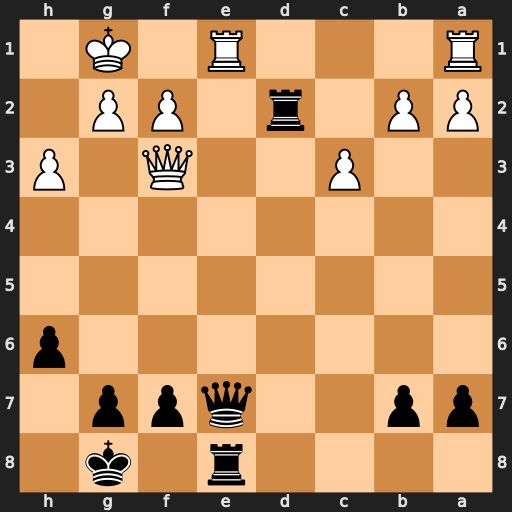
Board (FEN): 4r1k1/pp2qpp1/7p/8/8/2P2Q1P/PP1r1PP1/R3R1K1
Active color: b
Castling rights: -
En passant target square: -
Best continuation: Qxe1+ Rxe1 Rxe1+